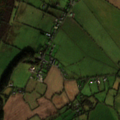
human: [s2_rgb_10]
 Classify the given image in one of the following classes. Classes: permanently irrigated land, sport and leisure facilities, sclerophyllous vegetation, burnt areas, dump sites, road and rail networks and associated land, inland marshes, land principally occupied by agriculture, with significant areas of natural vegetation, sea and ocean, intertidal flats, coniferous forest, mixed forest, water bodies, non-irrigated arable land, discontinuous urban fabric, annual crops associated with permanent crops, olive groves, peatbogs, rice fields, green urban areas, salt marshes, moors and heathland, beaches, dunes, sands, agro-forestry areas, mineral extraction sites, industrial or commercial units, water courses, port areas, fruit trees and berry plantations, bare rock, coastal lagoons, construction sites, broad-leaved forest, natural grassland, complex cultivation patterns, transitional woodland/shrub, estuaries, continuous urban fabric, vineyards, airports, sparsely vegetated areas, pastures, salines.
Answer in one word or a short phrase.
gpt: non-irrigated arable land, pastures, mixed forest